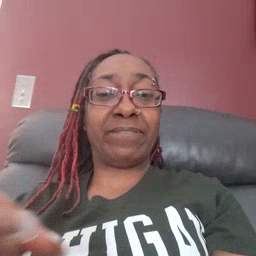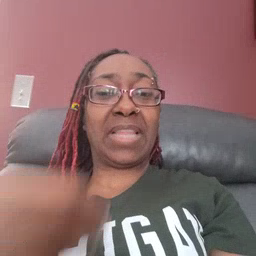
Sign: give